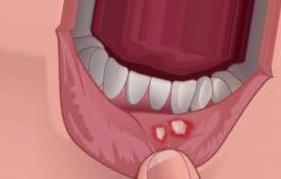
Condition: Mouth Ulcer